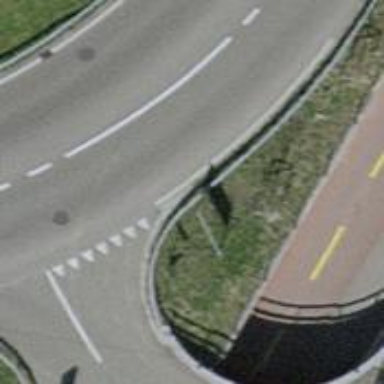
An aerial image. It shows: Guard rail as barrier.